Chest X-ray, AP view. Patient: 32 years old, sex F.
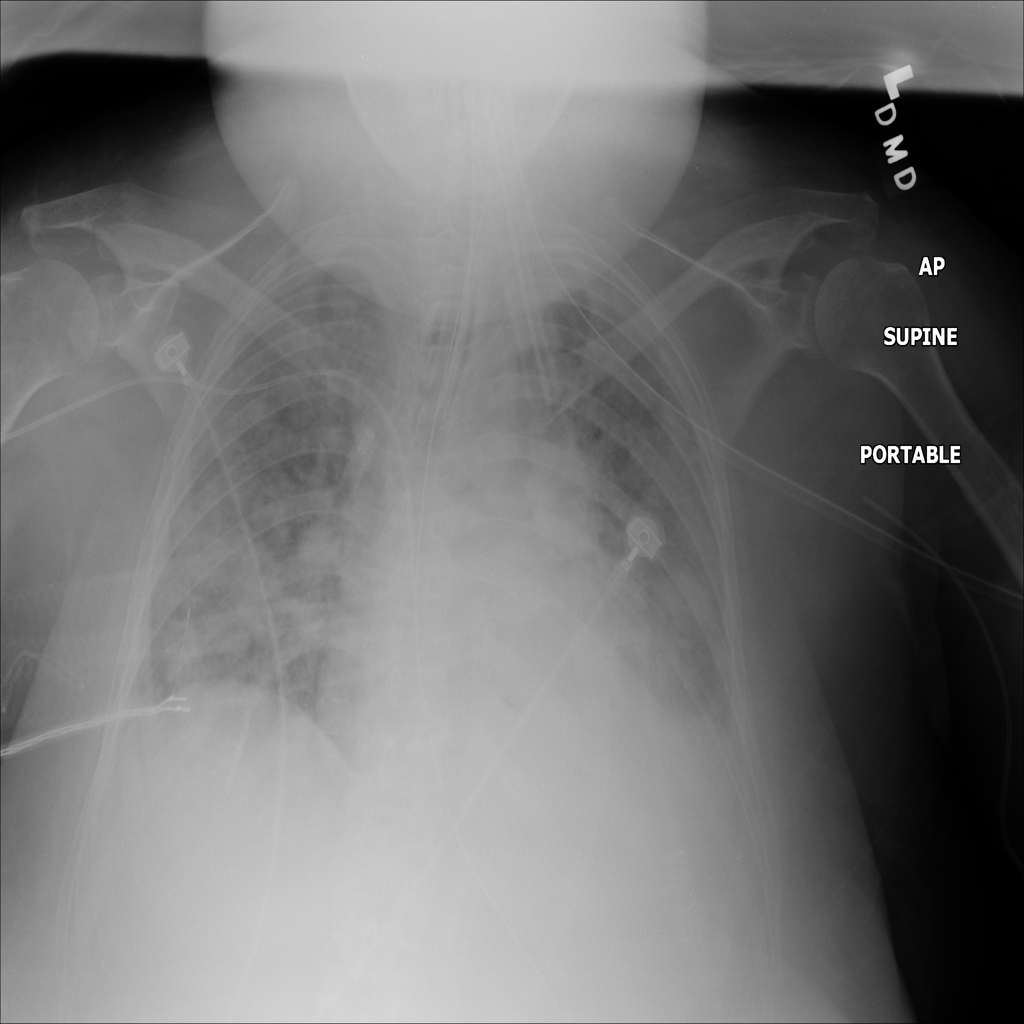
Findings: Consolidation, Infiltration